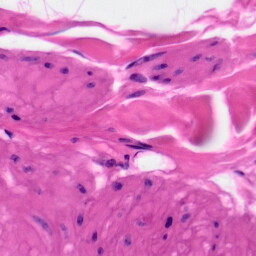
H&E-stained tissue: Skin